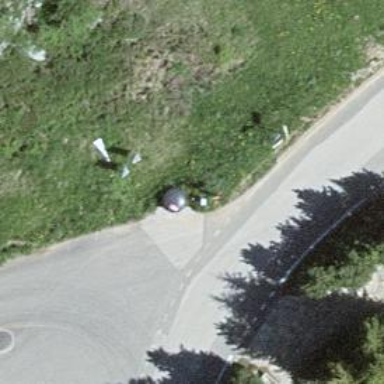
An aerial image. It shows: Bus stop along the road.